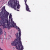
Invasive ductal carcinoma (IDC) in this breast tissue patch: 0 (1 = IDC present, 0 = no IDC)